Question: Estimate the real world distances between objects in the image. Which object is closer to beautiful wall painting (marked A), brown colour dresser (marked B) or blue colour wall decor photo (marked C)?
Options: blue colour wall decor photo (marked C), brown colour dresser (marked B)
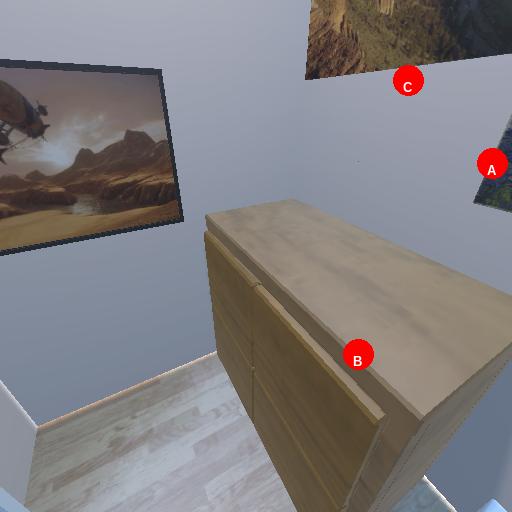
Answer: blue colour wall decor photo (marked C)